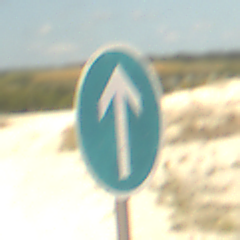
Verkehrszeichen: VorgeschriebeneFahrtrichtungGeradeaus
Umgebung: Outdoor, Beach
Tageszeit: Midday
Wetter: PartlyCloudy
Licht: Natural
Jahreszeit: NotSpecified
Kontrast: HighContrast